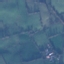
Label: Pasture